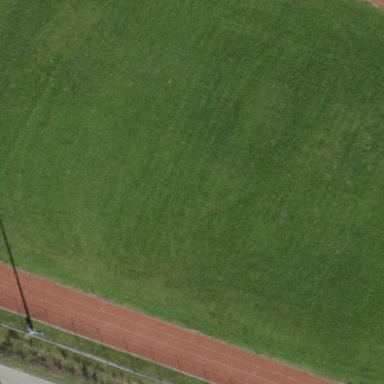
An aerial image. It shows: Grass pitch designated for soccer.